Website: walmart
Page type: customer-info-address
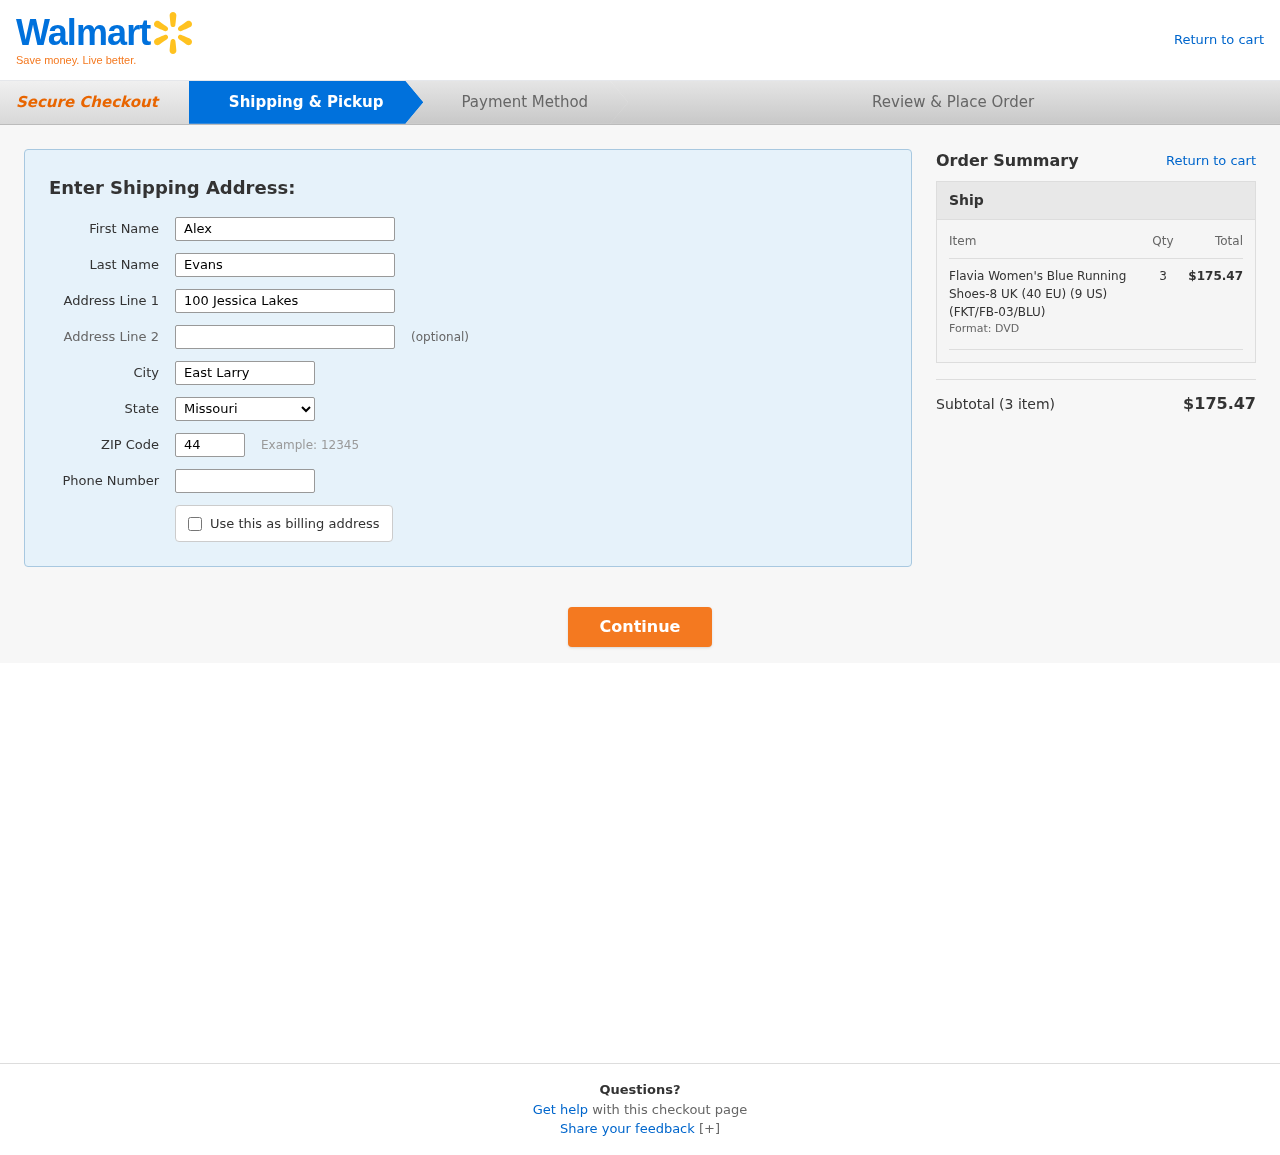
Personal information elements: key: PII_CITY
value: East Larry
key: PII_FIRSTNAME
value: Alex
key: PII_LASTNAME
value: Evans
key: PII_PHONE
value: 9772434021
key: PII_POSTCODE
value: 44915
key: PII_STATE
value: Missouri
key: PII_STREET
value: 100 Jessica Lakes
Product elements: key: PRODUCT1_NAME
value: Flavia Women's Blue Running Shoes-8 UK (40 EU) (9 US) (FKT/FB-03/BLU)
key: PRODUCT1_QUANTITY
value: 3
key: PRODUCT1_LINE_TOTAL
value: $175.47
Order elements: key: ORDER_NUM_ITEMS
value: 3
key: ORDER_SUBTOTAL
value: $175.47